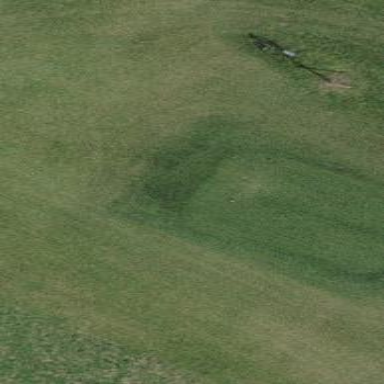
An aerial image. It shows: Golf tee.